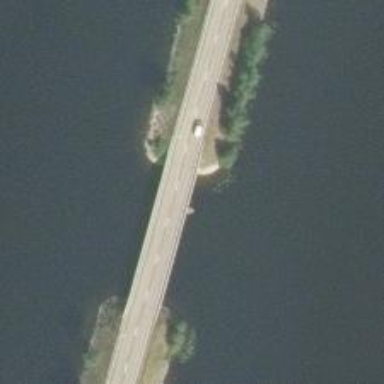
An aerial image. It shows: Trunk highway bridge with asphalt surface.